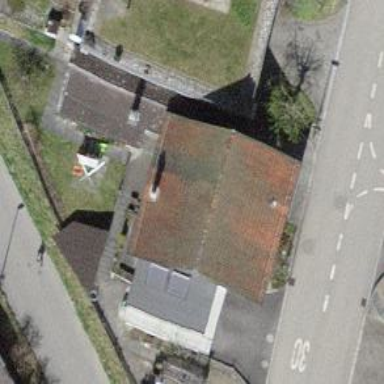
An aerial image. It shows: Detached building with gabled roof.